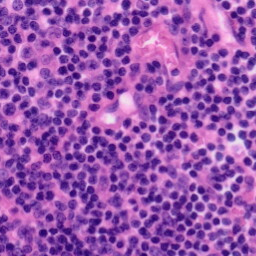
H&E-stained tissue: Tonsil